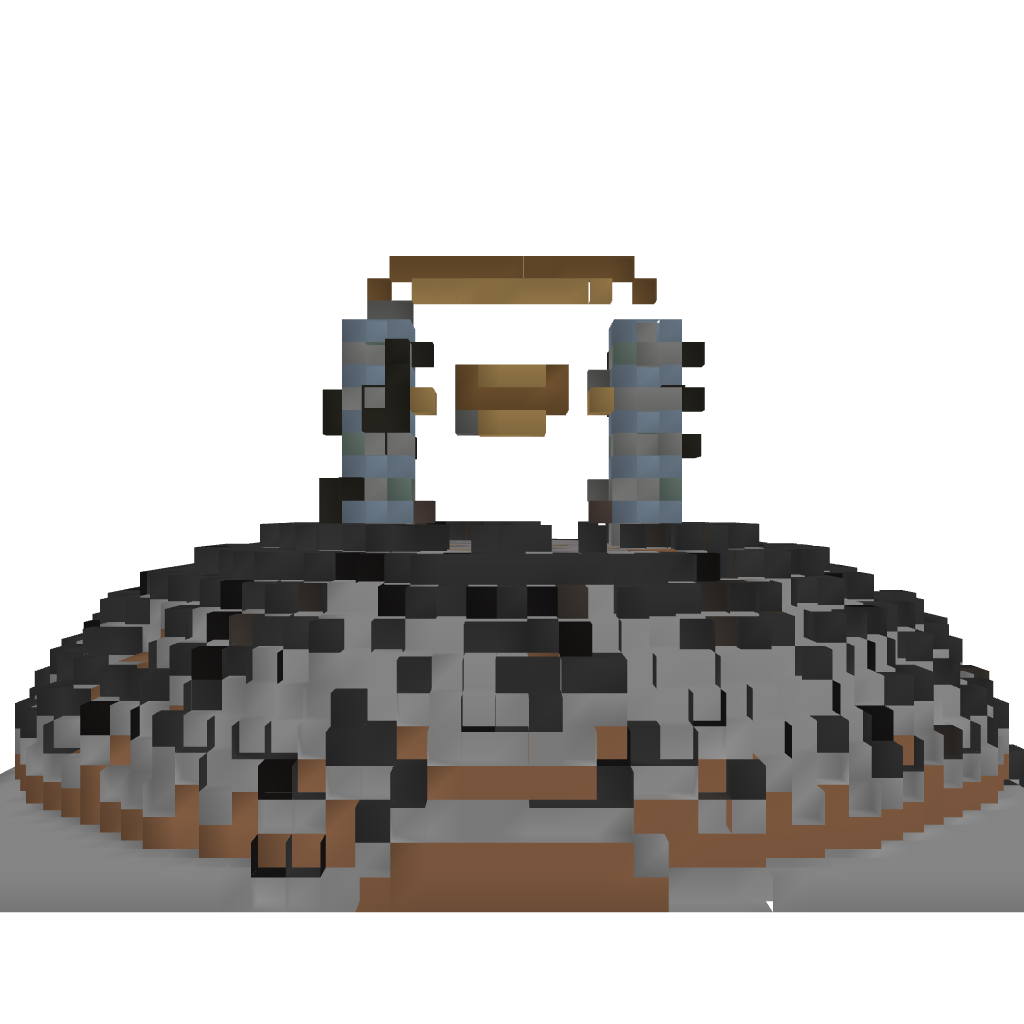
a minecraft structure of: Oriental Entrance Way